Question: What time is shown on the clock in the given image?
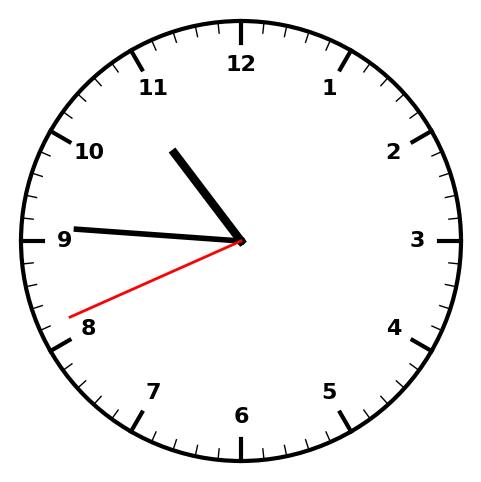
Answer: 10:45:41